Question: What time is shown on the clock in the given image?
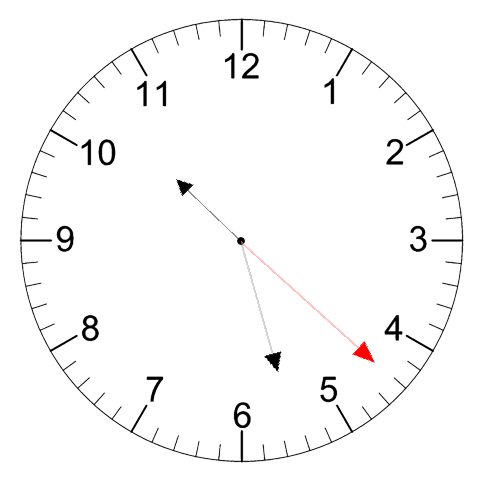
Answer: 10:27:22